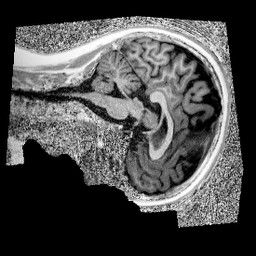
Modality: UNIT1
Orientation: sagittal
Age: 11
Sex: male
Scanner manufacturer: siemens
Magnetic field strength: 3 T
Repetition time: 4 s
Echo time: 0.00299 s